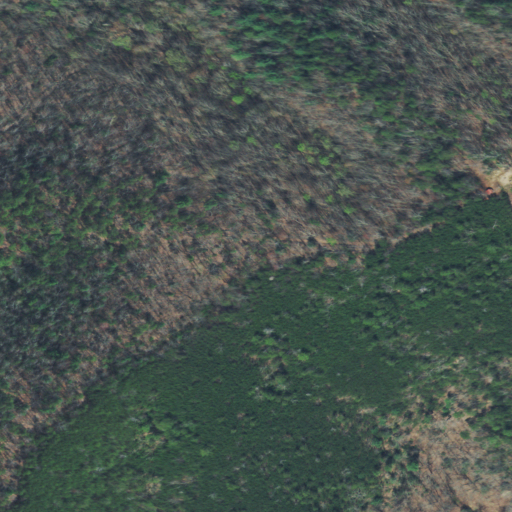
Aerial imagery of ridge(s) in Tennessee named Bald Hill Lead containing mixed forest, evergreen forest, and deciduous forest